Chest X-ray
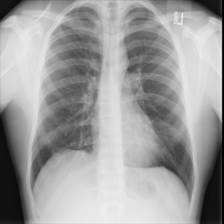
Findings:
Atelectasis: negative
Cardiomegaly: negative
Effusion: negative
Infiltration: positive
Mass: negative
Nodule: negative
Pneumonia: negative
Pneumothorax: negative
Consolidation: negative
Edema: negative
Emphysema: negative
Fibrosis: negative
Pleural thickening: negative
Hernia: negative